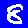
Digit: 8